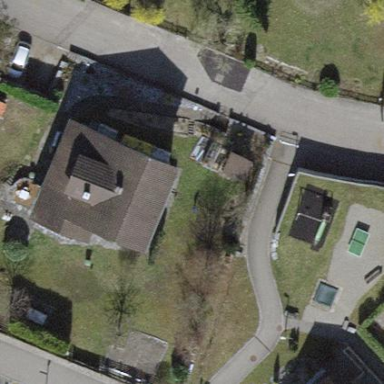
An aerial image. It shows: Detached building with gabled tile roof oriented across the structure.